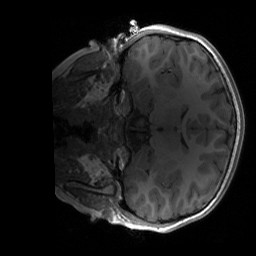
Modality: T1w
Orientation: coronal
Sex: male
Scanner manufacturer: siemens
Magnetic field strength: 3 T
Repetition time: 1.9 s
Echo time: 0.00243 s